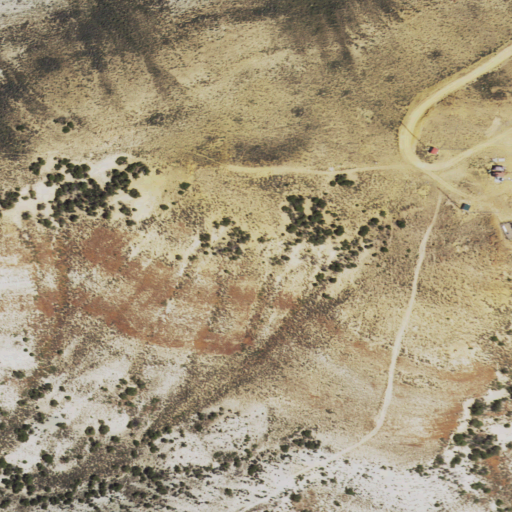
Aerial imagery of mountain in Wyoming named Wilkins Peak containing shrub, grassland, evergreen forest, and open development